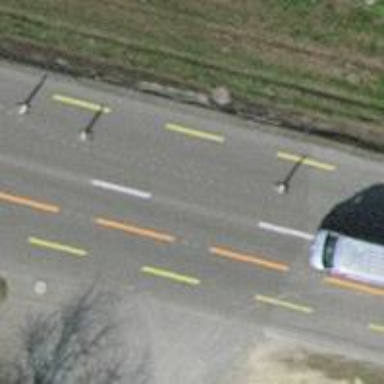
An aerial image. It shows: Primary highway with asphalt surface. It also has lane for cyclists on both sides.